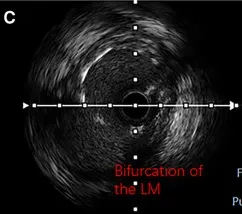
(C) Intravascular ultrasound demonstrated that the stent in the left anterior descending artery extended into the left main trunk, further confirming the presence of a common origin of the left anterior descending and left circumflex arteries with the left main coronary artery measuring approximately 1 mm in length.
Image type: radiology (ultrasound)